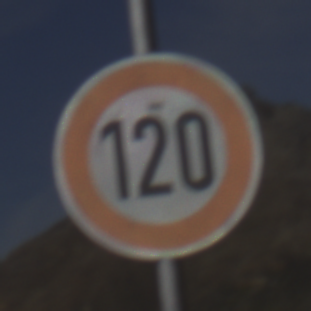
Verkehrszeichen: Geschwindigkeit120
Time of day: MorningAfternoon
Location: Outdoor (RoadRail)
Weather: PartlyCloudy
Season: NotSpecified
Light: Natural